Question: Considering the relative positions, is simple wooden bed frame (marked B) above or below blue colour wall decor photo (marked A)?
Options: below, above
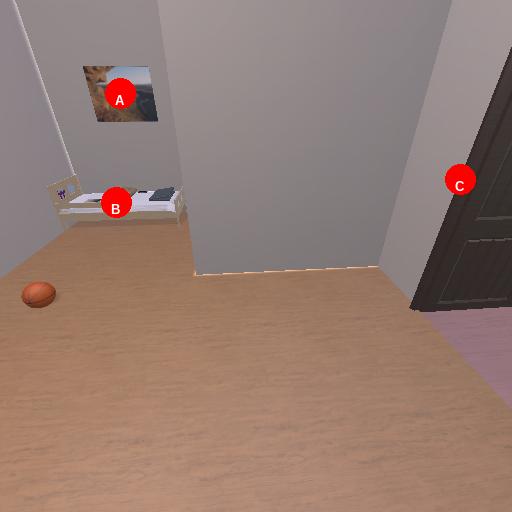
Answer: below